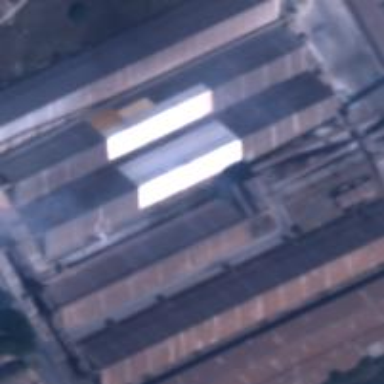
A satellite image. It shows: Industrial building.